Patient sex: M
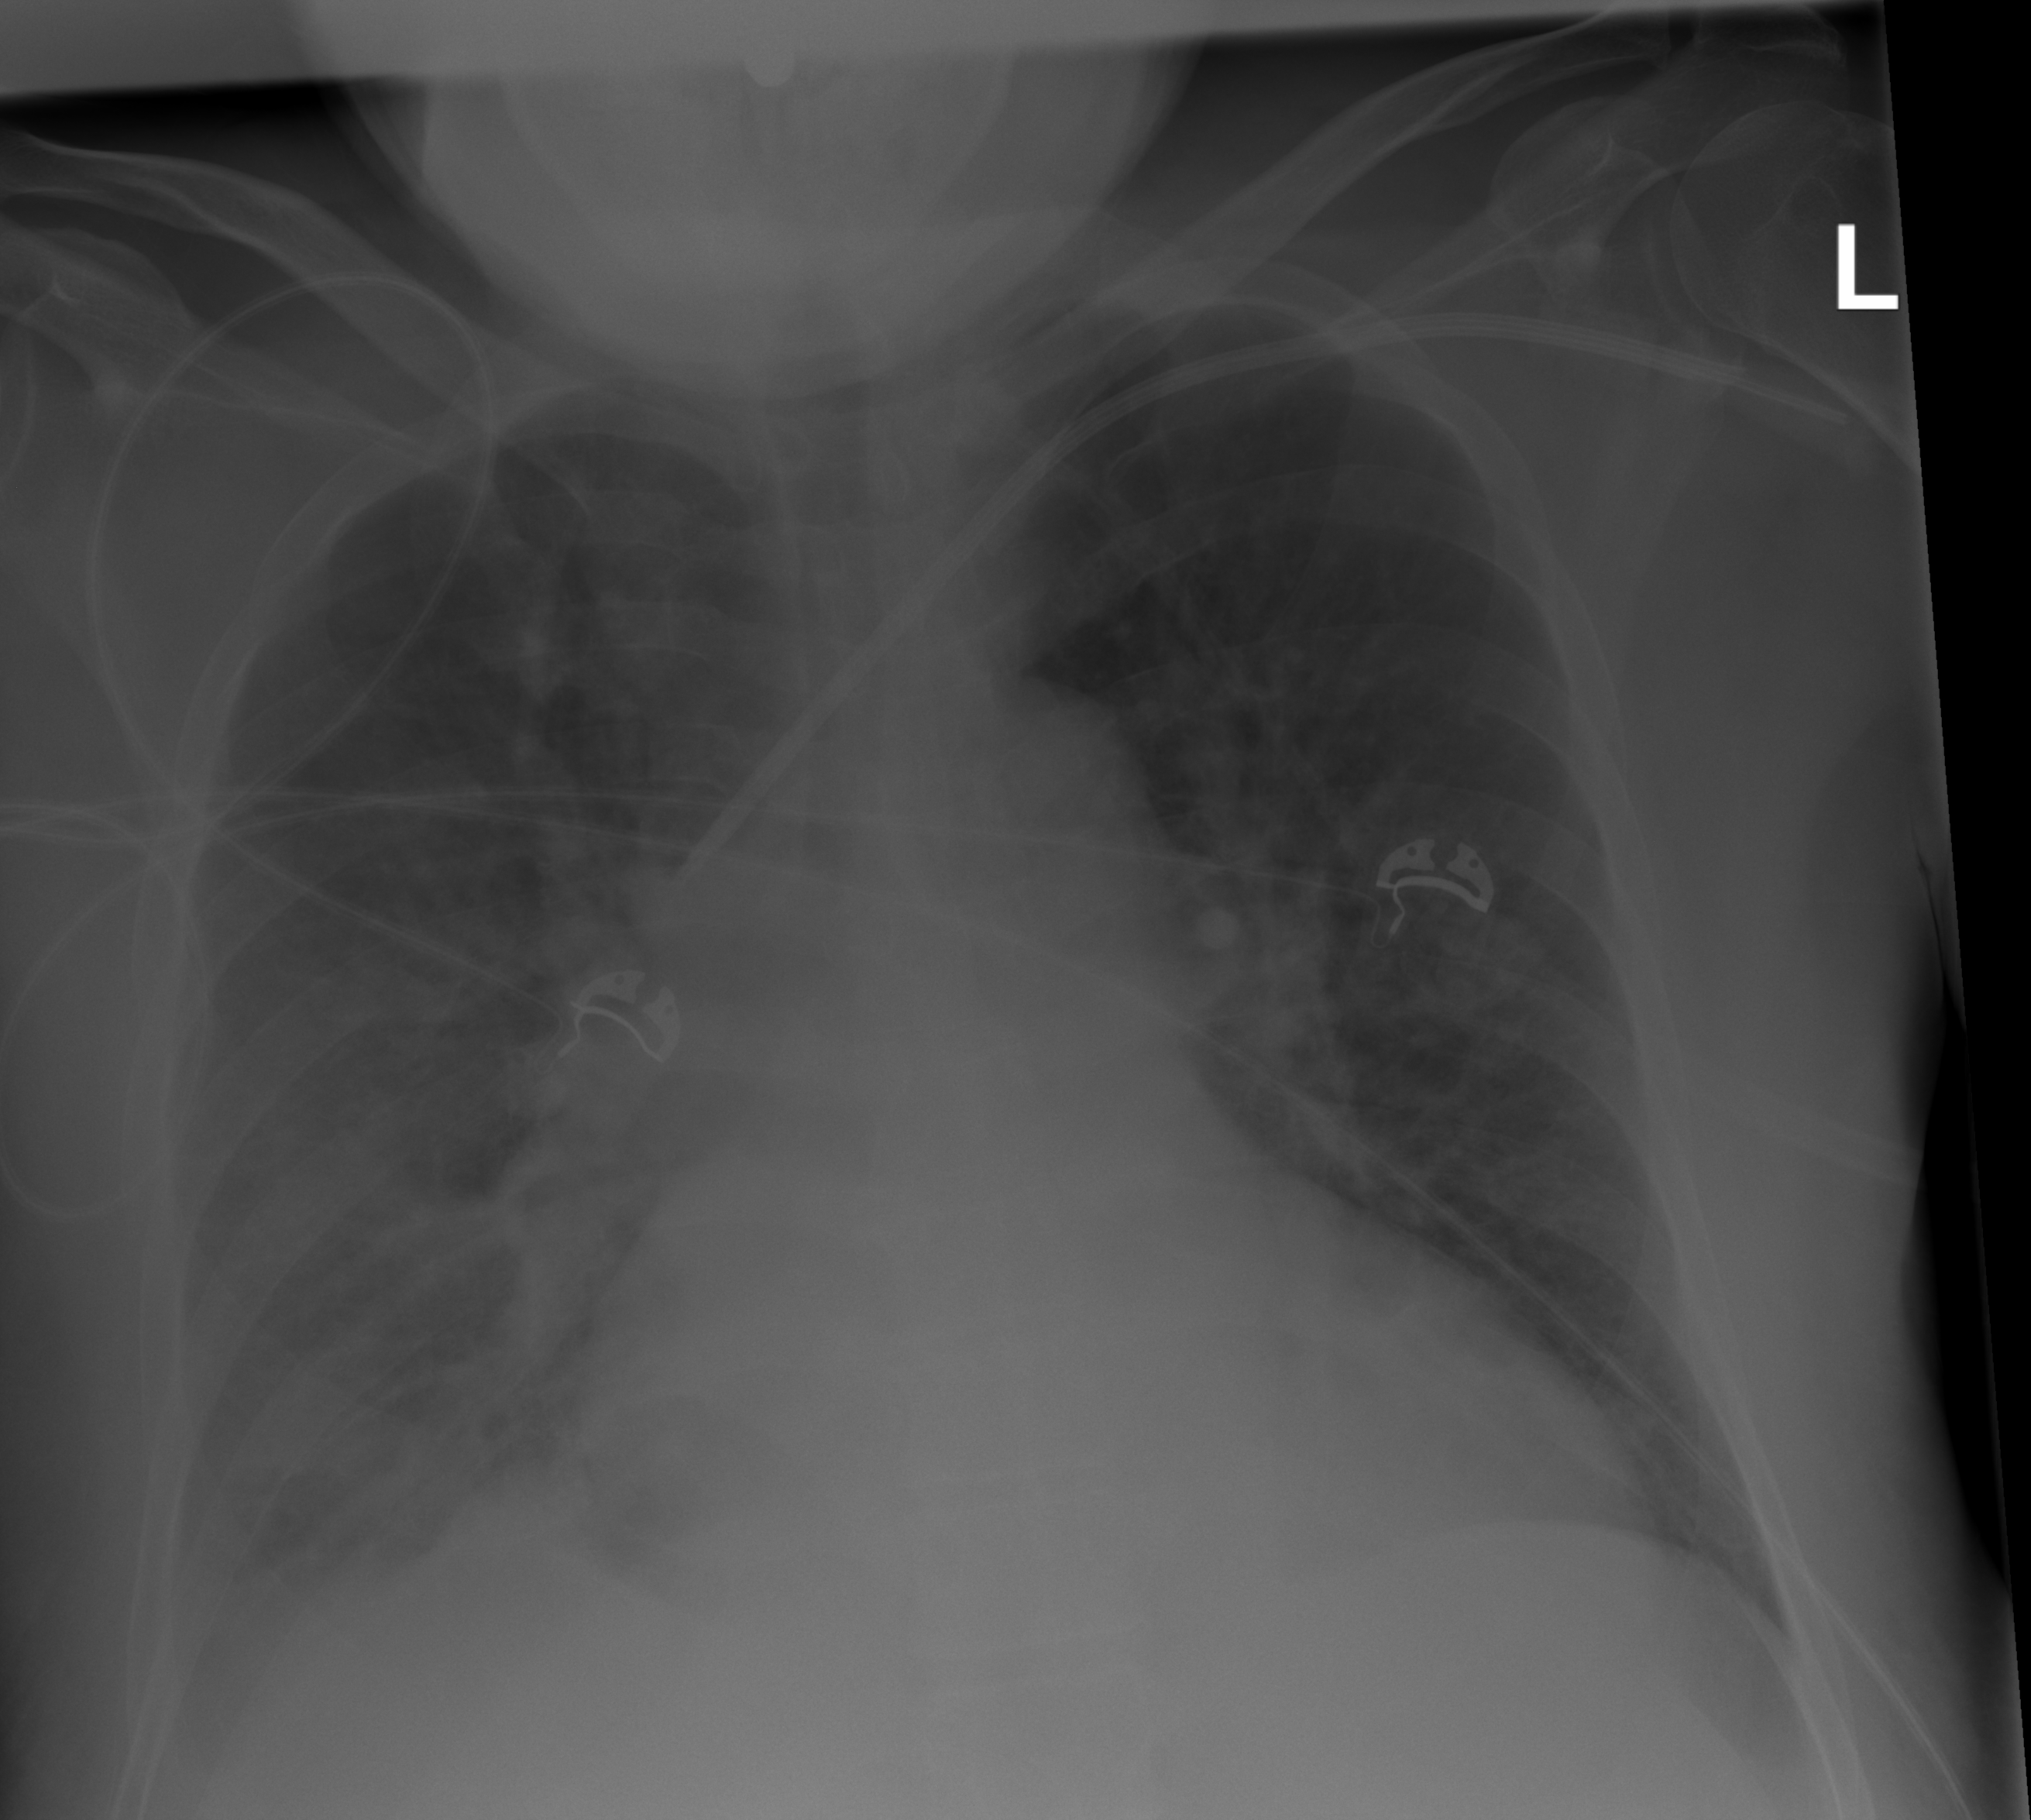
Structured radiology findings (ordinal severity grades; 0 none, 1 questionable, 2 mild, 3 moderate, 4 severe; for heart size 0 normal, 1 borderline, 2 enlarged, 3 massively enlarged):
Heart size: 2
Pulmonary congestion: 2
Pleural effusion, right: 2
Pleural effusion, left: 0
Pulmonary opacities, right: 2
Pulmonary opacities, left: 2
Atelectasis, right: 0
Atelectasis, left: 0